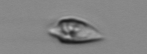
Label: Oxytoxum